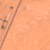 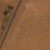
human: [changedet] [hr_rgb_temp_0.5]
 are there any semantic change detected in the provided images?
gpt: No change to mention.